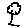
Label: tree